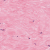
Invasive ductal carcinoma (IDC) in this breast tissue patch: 0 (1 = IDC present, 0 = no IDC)